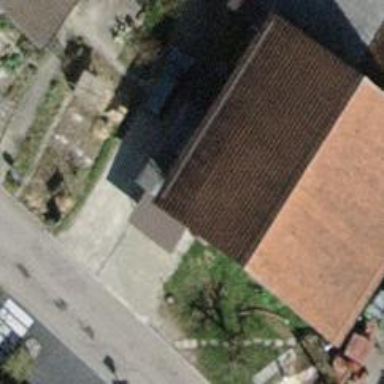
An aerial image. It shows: Greengrocer shop.